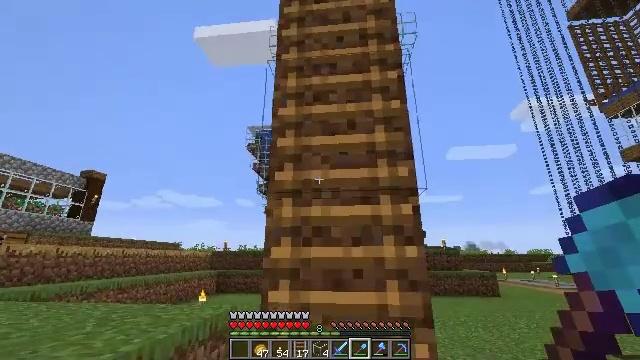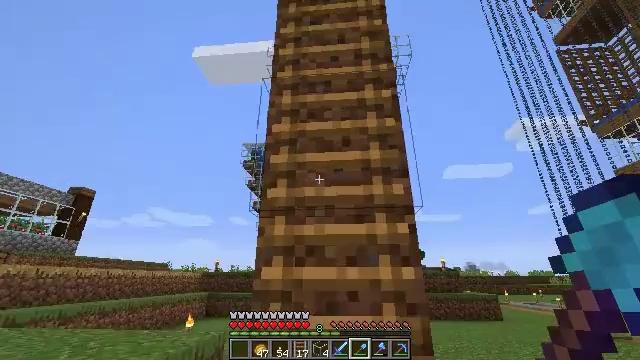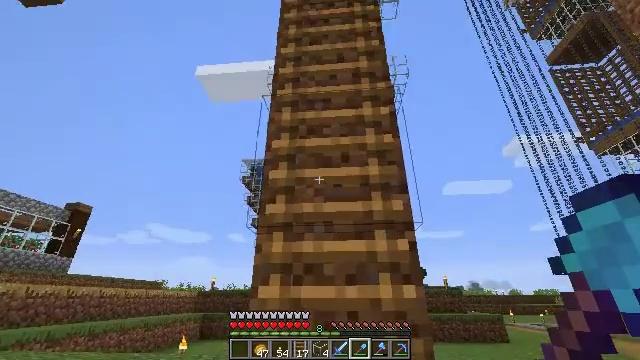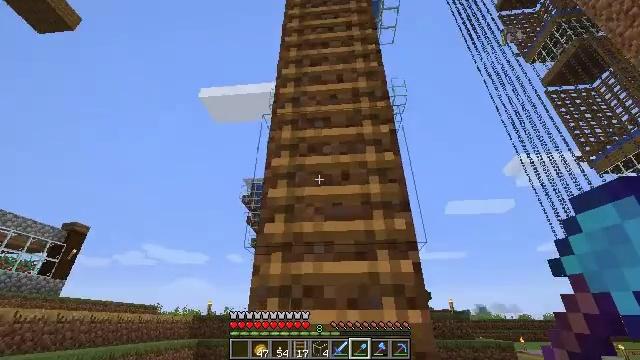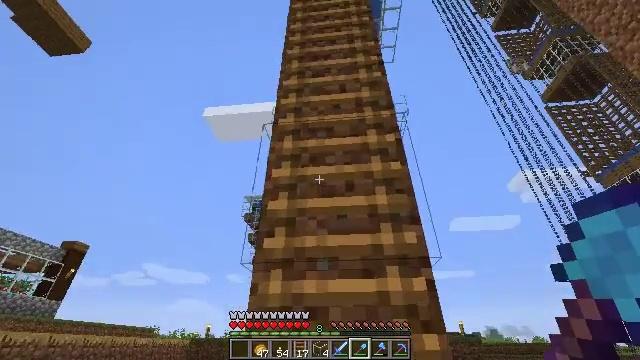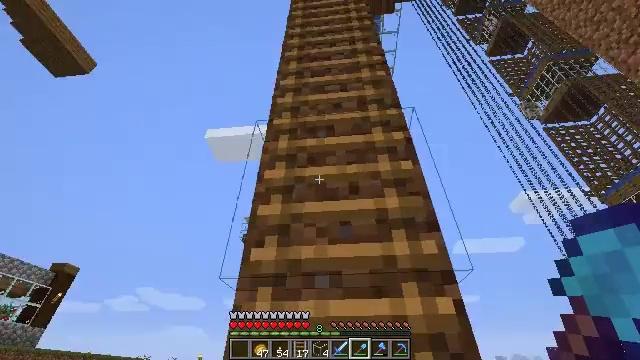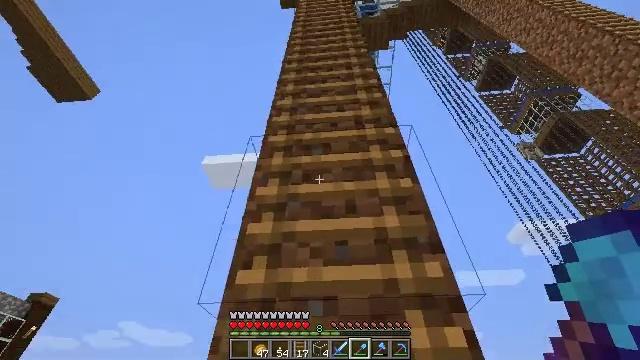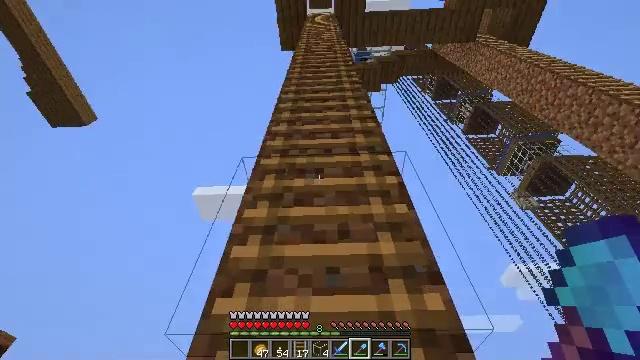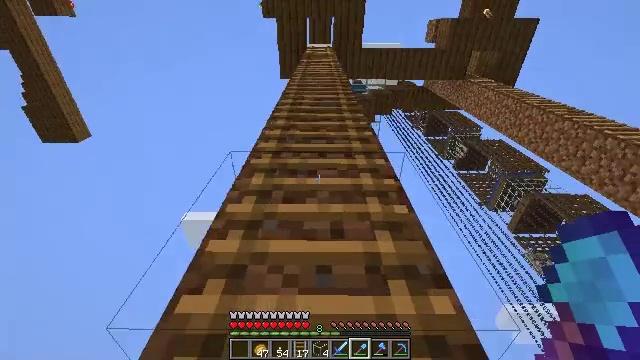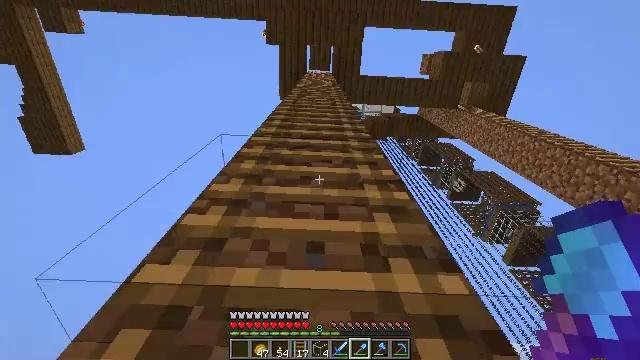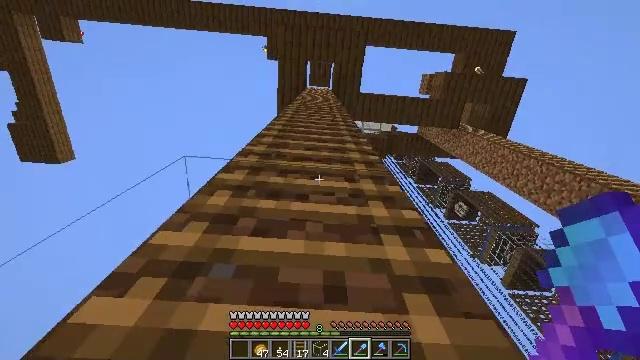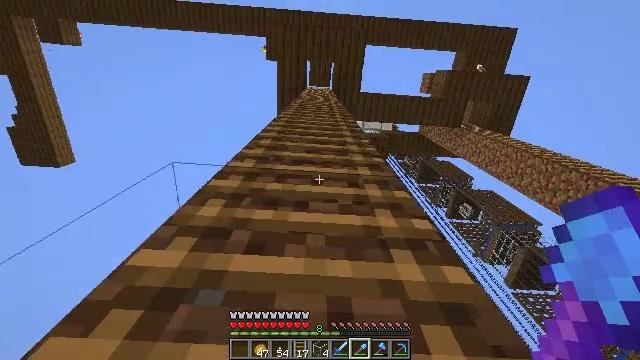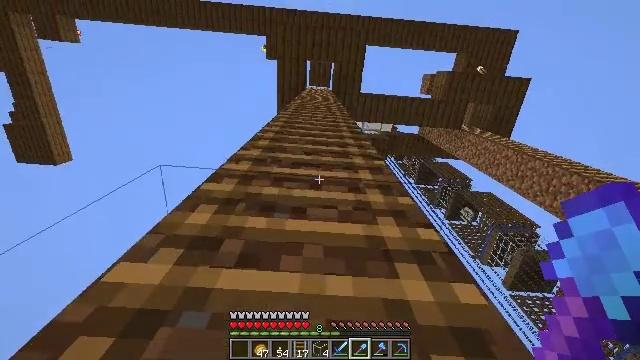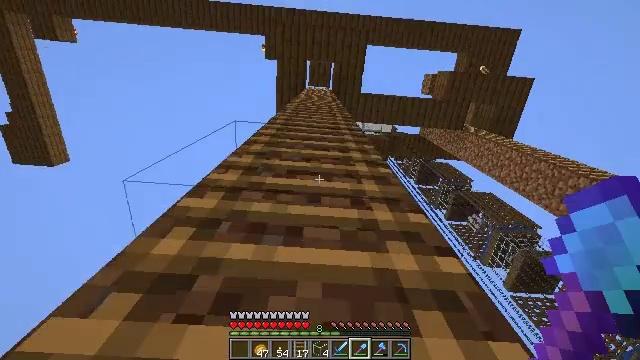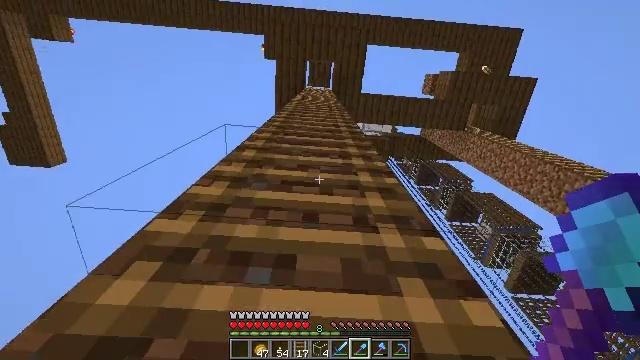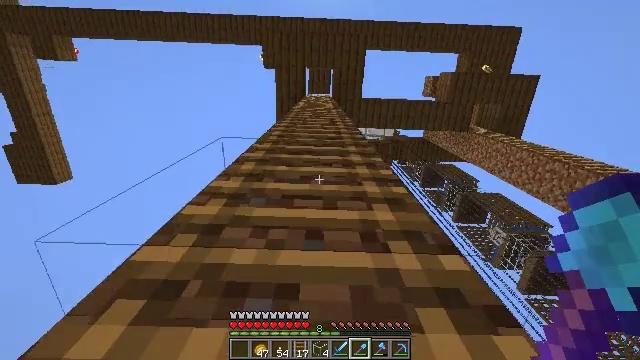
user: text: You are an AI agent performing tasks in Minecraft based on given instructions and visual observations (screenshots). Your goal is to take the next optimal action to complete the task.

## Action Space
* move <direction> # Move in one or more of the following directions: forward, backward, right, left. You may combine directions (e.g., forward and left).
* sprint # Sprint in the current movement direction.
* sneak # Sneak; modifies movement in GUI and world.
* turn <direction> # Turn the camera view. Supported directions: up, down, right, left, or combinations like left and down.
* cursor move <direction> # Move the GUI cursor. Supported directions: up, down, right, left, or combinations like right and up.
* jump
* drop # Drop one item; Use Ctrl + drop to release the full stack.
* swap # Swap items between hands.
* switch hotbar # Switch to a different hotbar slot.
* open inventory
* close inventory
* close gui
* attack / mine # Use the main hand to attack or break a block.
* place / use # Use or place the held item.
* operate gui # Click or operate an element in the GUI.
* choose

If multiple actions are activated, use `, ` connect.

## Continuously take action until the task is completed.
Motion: motion action
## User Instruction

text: Remove a spruce sign from the inventory.
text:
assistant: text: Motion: turn up
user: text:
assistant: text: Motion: turn up
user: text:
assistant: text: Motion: move forward, turn up
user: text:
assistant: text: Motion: move forward, turn up
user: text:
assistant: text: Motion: move forward, turn up
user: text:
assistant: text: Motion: move forward, turn right and up
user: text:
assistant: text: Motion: move forward, turn right and up
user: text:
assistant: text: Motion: move forward, turn right and up
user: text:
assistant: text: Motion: move forward, turn right and up
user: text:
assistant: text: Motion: move forward, turn right and up, jump
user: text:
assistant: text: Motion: move forward, jump
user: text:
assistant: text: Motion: move forward, jump
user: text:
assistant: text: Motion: move forward, jump
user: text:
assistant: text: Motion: move forward, jump
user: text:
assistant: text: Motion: move forward, turn left and up, jump
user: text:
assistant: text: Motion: move forward, sprint, turn left and up, jump
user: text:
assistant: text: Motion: move forward, sprint, turn left and up, jump
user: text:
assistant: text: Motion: move forward, sprint, turn left and up, jump
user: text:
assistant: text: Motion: move forward, sprint, turn left and up, jump
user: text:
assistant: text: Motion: move forward, jump
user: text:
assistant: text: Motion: move forward, jump
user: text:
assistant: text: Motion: move forward, sprint, jump
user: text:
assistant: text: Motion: move forward, sprint, jump
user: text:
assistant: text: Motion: move forward, sprint, jump
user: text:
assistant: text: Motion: move forward, sprint, jump
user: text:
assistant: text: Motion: move forward, turn right, jump
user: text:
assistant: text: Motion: move forward, sprint, turn right, jump
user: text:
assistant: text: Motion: move forward, sprint, jump
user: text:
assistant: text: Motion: move forward, sprint, jump
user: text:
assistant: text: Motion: move forward, jump